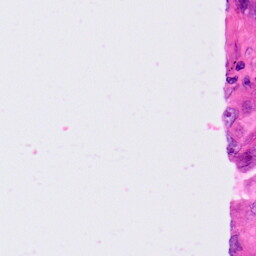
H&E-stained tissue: Lung